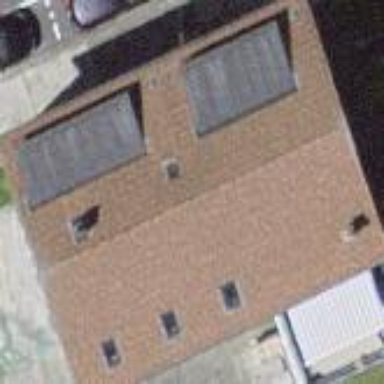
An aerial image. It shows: Residential building with flat roof.